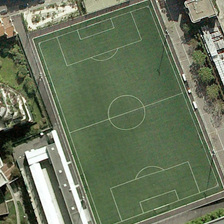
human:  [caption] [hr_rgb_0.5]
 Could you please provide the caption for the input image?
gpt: this soccer playground lies in the middle of buildings and a road .

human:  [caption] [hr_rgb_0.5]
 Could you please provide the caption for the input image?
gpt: we can see a football field near some buildings .

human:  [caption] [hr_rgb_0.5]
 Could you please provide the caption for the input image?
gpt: the playground is between two teaching buildings .

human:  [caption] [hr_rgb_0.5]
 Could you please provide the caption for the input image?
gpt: the footballground is next to a building .

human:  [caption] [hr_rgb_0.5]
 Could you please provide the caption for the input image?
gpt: a football field is near several buildings and several green trees .